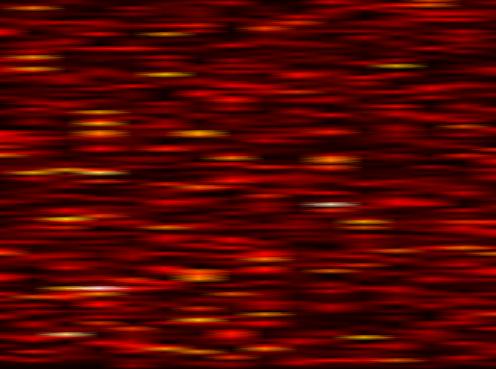
Label: WOLA